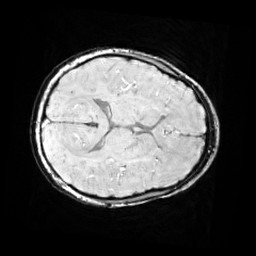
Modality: SWI
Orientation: axial
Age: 12
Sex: female
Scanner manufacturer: siemens
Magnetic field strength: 3 T
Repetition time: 0.027 s
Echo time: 0.02 s